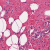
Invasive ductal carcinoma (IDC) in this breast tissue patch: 0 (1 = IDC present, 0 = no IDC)